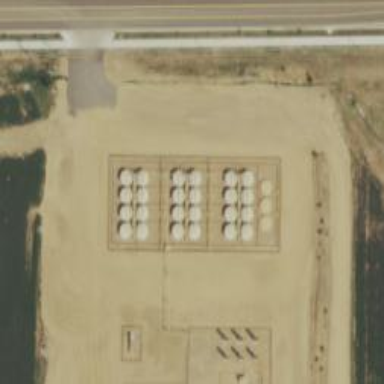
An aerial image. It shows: Storage tank with man-made structure.